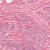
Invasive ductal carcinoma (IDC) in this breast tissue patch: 1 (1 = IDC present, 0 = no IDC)